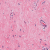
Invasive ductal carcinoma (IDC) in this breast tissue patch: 0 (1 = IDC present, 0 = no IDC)